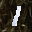
Label: 1